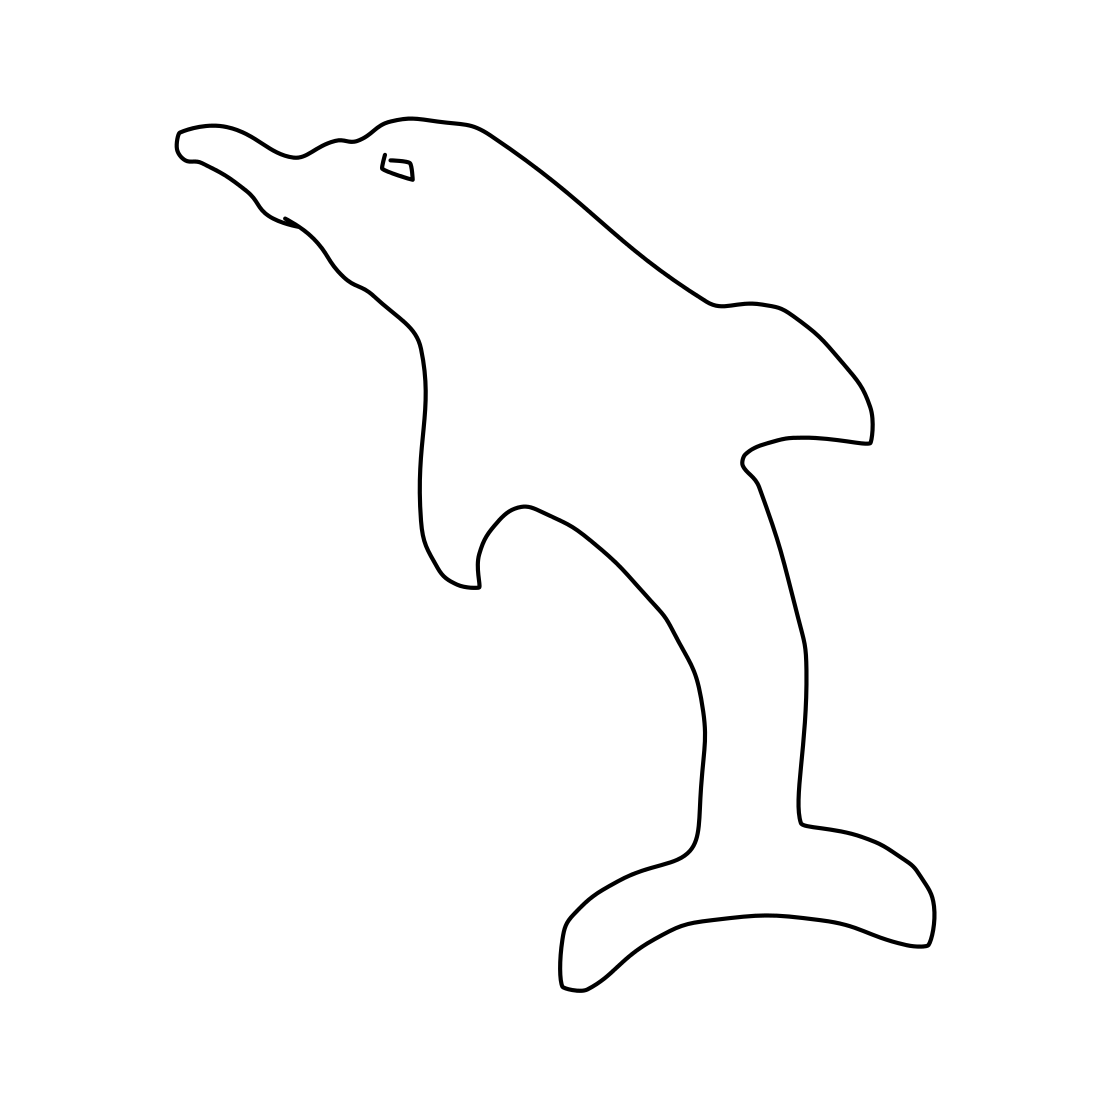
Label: dolphin